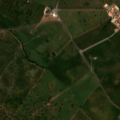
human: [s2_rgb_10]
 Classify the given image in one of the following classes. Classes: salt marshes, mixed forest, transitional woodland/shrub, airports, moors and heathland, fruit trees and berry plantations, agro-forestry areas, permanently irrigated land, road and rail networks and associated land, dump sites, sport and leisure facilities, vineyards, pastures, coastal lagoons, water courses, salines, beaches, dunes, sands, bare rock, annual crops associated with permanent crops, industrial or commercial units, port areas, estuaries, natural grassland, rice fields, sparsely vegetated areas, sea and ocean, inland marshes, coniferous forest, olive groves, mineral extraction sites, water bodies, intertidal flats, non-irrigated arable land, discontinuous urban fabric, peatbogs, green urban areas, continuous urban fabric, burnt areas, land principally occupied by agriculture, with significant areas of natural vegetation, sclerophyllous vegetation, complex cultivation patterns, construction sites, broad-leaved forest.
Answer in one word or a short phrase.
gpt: continuous urban fabric